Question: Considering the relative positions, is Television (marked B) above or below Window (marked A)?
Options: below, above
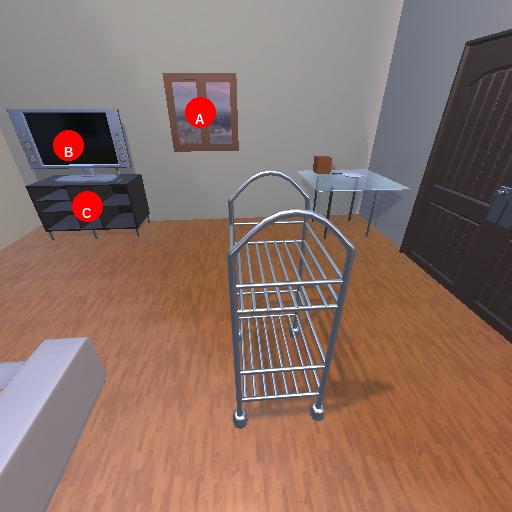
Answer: below